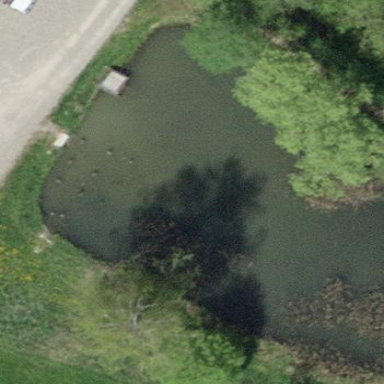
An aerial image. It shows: Pond surrounded by natural water.